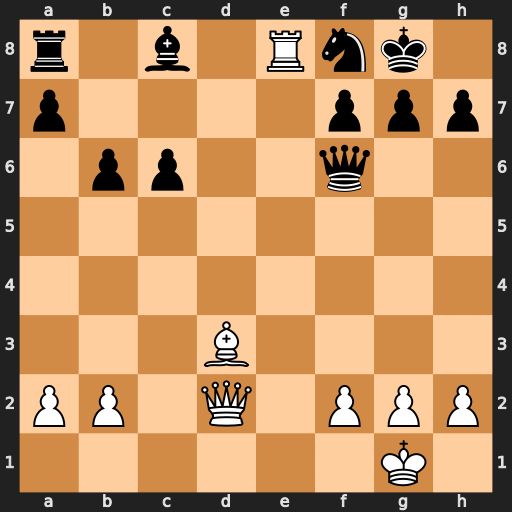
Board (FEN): r1b1Rnk1/p4ppp/1pp2q2/8/8/3B4/PP1Q1PPP/6K1
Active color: w
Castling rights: -
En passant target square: -
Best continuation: Qb4 c5 Qe4 Bf5 Qxa8